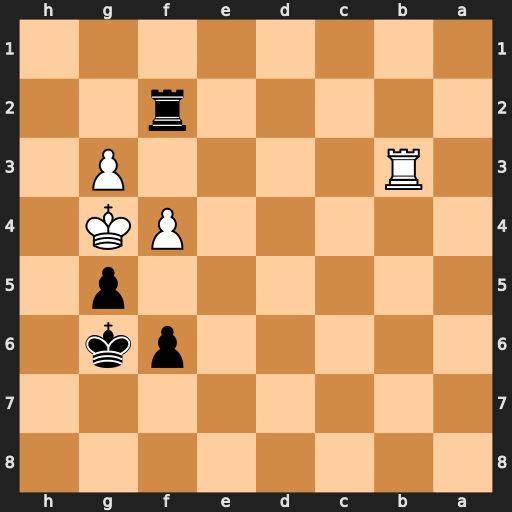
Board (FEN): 8/8/5pk1/6p1/5PK1/1R4P1/5r2/8
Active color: b
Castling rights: -
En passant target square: -
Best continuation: f5+ Kh3 g4+ Kh4 Rh2#